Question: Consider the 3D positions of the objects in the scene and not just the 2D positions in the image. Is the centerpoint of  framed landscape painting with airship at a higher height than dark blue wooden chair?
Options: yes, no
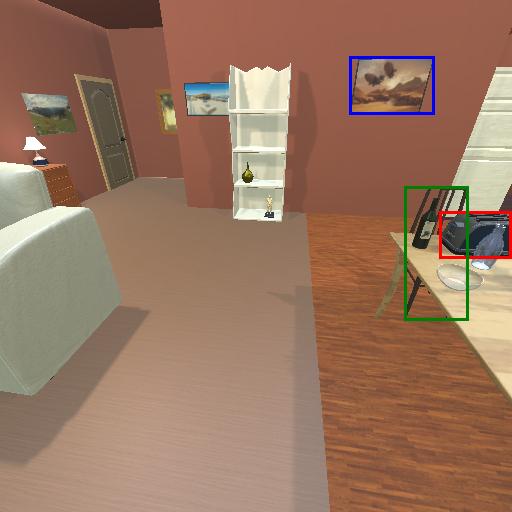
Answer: yes